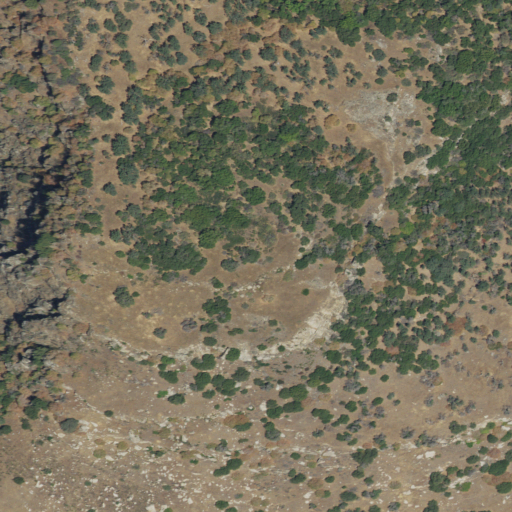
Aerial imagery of ridge(s) in California named Sacate Ridge containing shrub, grassland, evergreen forest, and deciduous forest